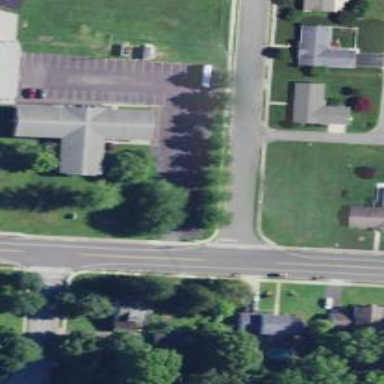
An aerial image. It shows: Marked road crossing.